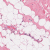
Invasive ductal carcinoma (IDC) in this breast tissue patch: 0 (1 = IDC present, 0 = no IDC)